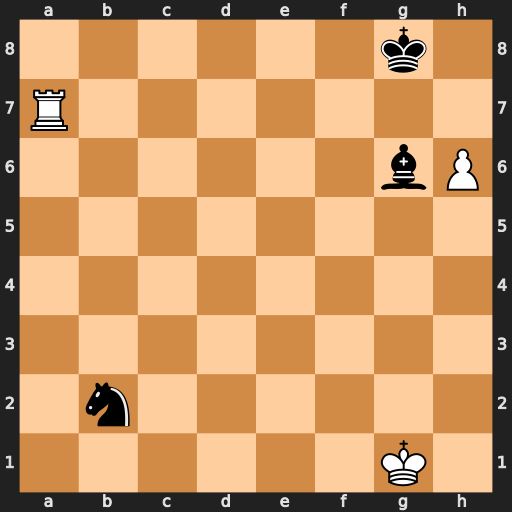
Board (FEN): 6k1/R7/6bP/8/8/8/1n6/6K1
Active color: w
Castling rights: -
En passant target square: -
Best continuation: Rg7+ Kh8 Rxg6